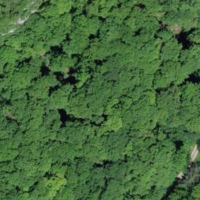
EUNIS habitat code: 41
Species observed at this site:
Polygonia c-album
Lamium galeobdolon